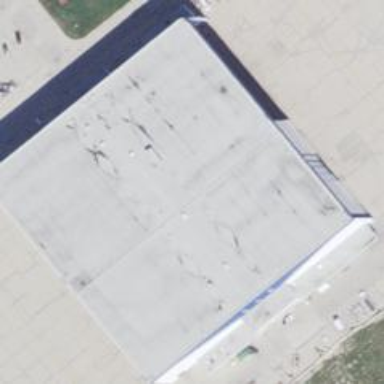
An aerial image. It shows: Hangar building located at airport.